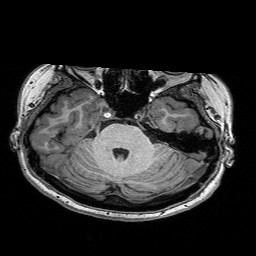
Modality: T1w
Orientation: coronal
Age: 25
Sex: female
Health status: healthy
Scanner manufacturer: siemens
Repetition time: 2.53 s
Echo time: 0.00332 s